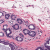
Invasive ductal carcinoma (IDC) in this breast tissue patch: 0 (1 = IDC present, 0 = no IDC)